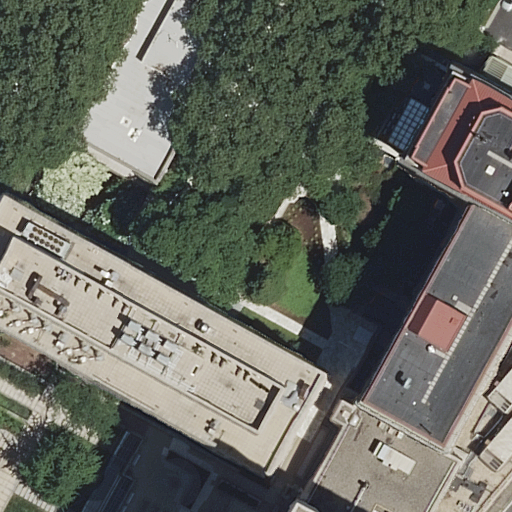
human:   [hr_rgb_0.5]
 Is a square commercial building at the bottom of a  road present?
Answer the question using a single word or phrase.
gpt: no

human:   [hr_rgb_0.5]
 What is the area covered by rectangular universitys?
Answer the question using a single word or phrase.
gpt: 0m2

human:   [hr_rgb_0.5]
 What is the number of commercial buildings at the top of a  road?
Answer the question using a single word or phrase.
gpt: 0

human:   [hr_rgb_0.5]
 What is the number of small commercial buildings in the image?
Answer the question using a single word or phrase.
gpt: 0

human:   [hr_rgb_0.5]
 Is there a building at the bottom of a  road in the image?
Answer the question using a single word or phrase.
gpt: yes

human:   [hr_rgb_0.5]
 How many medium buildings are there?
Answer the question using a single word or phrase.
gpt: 3

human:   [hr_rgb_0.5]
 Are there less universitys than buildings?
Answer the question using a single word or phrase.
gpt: yes

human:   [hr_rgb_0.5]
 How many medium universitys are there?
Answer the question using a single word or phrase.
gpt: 0

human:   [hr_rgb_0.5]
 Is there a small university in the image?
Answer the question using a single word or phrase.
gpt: no

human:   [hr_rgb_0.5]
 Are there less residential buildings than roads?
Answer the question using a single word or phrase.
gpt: yes

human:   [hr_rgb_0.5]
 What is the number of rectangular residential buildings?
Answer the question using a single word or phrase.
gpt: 4

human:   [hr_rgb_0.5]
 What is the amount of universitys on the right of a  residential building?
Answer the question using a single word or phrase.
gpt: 1

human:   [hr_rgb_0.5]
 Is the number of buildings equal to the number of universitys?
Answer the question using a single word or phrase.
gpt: no

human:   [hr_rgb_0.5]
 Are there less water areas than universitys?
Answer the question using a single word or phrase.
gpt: yes

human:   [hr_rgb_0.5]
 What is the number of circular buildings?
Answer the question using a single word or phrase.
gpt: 0

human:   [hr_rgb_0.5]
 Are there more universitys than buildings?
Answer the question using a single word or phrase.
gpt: no

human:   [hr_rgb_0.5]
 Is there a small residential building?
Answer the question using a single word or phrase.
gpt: no

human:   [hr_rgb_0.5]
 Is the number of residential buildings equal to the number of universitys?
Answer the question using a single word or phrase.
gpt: no

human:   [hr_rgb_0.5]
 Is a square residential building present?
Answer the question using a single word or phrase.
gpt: no

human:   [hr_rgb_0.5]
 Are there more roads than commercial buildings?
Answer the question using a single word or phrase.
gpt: yes

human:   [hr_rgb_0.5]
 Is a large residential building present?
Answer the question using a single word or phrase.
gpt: yes

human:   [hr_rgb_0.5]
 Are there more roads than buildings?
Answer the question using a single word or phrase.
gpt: yes

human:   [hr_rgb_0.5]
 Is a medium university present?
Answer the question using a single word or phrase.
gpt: no

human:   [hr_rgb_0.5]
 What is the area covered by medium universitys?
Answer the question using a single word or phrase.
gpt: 0m2

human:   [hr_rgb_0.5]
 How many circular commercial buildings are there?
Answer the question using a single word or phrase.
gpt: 0

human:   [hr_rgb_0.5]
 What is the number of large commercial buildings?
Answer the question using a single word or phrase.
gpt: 0

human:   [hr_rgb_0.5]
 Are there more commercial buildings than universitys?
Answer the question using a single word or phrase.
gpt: no

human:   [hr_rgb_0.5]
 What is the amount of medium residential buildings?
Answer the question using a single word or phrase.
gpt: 3

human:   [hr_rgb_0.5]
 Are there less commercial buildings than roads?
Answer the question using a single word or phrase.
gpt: yes

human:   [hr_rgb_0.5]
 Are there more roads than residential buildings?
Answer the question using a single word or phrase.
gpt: yes

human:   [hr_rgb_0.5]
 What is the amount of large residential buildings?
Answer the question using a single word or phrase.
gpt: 1

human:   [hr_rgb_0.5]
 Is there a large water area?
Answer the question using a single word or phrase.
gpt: no

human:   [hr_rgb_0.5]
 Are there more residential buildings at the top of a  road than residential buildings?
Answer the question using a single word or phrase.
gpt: no

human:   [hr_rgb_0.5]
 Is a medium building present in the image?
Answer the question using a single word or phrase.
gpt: yes

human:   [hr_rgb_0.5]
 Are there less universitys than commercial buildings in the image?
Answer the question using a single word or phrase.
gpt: no

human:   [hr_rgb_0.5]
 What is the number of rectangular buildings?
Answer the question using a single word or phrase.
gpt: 4